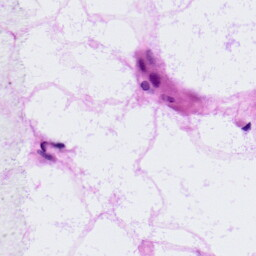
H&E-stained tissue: LymphNode